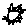
Label: sun